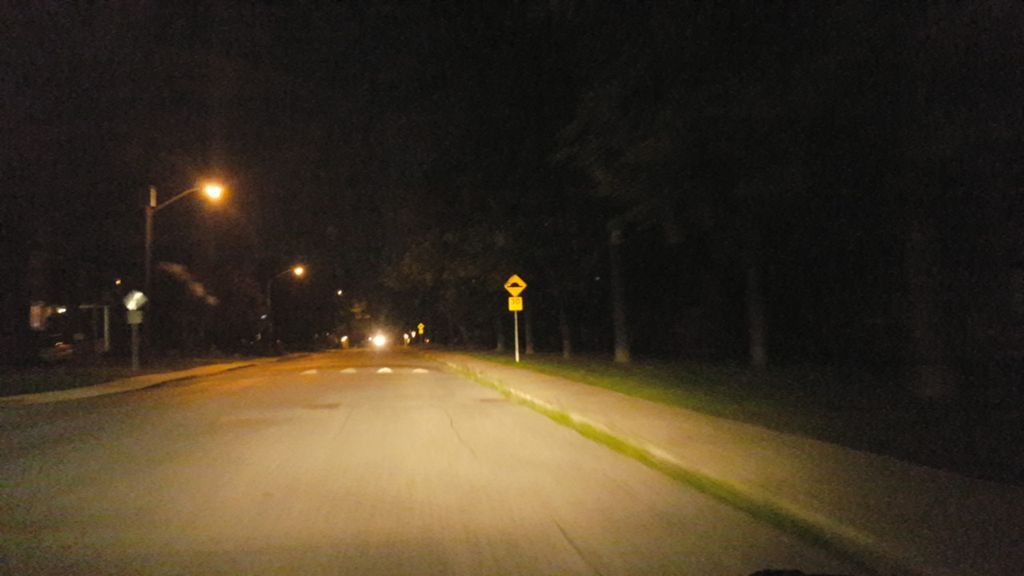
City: ottawa-gatineau